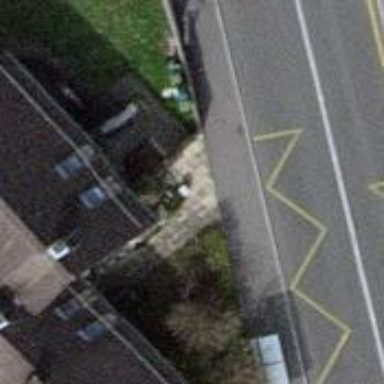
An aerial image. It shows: Asphalt sidewalk leading to public transport platform.